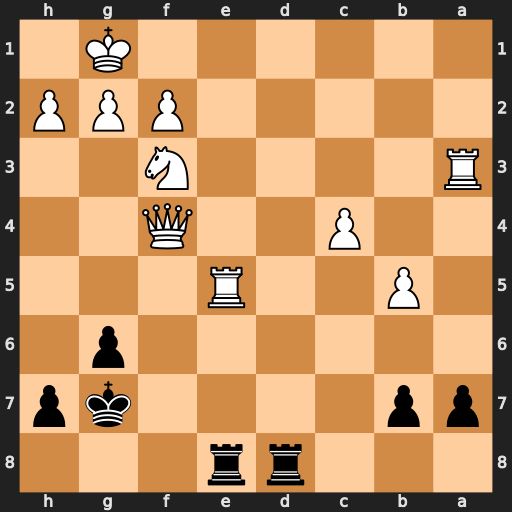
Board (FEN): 3rr3/pp4kp/6p1/1P2R3/2P2Q2/R4N2/5PPP/6K1
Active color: b
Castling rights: -
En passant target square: -
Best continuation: Rd1+ Ne1 Rxe1+ Rxe1 Rxe1#